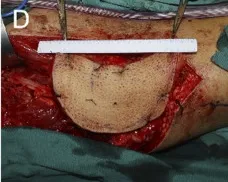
(D) Harvest of the ALT.
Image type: medical_photograph (other_medical_photograph)